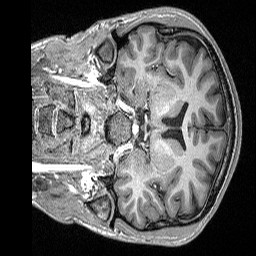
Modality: T1w
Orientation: coronal
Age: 19
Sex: male
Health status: healthy
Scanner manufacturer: siemens
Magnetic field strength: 3 T
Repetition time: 2.3 s
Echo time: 0.00298 s